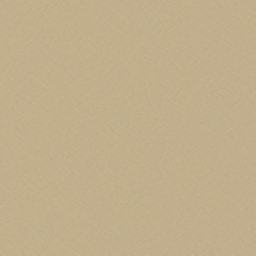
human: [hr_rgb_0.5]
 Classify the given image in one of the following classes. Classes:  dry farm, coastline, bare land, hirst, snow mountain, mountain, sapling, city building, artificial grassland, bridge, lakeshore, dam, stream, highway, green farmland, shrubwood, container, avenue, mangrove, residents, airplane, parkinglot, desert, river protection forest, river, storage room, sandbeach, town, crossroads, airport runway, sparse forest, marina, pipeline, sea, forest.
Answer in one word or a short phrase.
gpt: desert